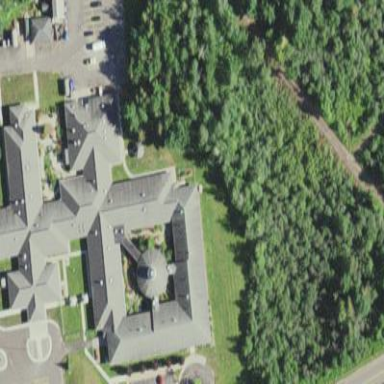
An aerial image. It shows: Nursing home.